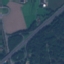
Label: Highway